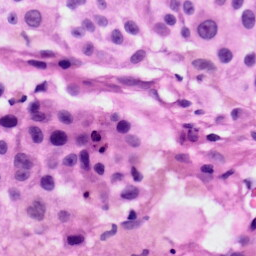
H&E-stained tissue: Skin